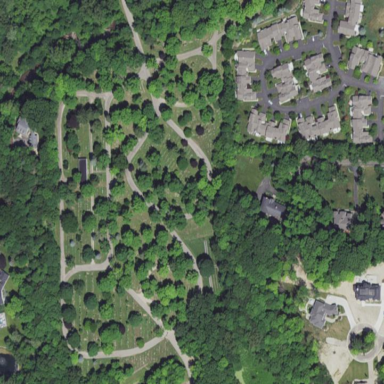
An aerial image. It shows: Cemetery.